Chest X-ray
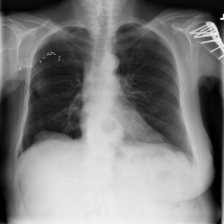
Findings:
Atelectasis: negative
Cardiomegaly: negative
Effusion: negative
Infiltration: negative
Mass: negative
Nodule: negative
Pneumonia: negative
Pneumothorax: negative
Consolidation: negative
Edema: negative
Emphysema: negative
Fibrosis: negative
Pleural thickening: negative
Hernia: positive